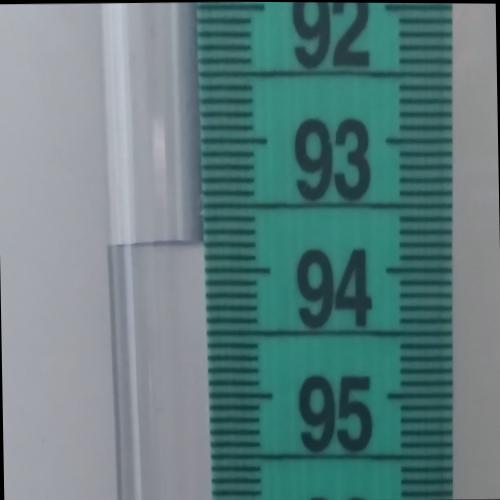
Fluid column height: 93.8 cm